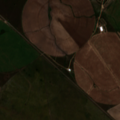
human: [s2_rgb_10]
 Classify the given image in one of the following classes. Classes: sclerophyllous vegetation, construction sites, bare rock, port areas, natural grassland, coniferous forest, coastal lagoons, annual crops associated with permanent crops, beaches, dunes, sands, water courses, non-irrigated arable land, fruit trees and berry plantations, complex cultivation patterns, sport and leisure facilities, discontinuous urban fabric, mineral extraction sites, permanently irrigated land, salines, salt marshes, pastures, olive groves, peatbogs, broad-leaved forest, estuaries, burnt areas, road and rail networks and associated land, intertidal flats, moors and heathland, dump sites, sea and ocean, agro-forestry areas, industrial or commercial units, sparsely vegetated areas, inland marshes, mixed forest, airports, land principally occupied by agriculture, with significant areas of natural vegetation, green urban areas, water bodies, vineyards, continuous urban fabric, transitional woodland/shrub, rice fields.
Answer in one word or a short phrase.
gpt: continuous urban fabric